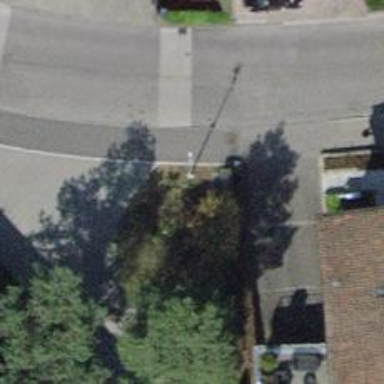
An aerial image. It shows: Surveillance object is present in the image.